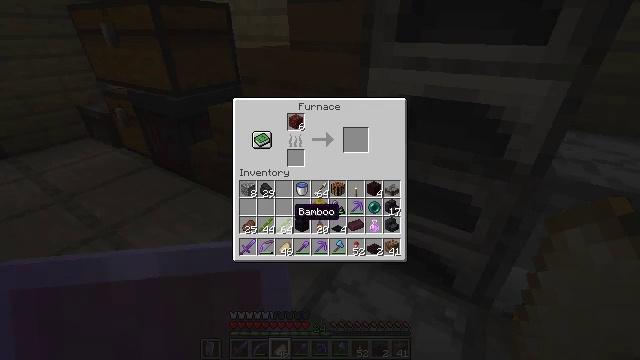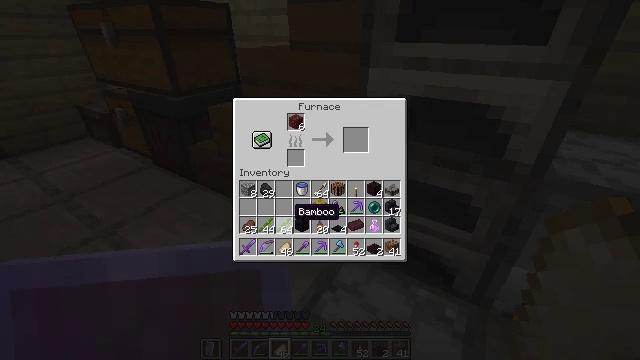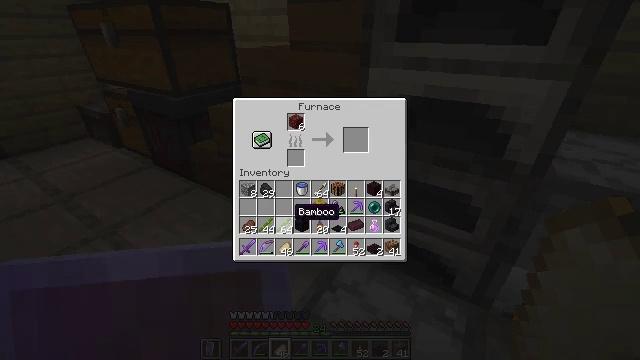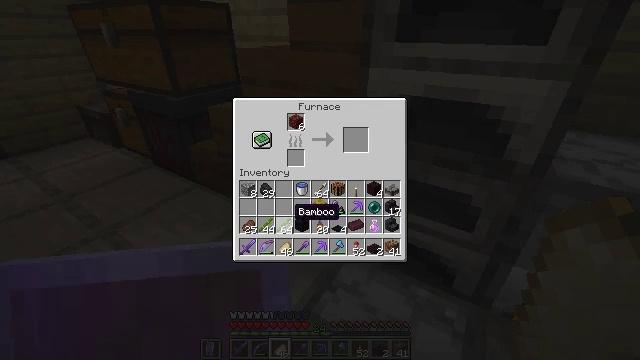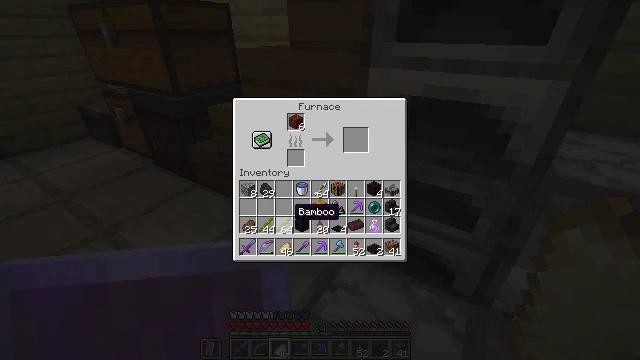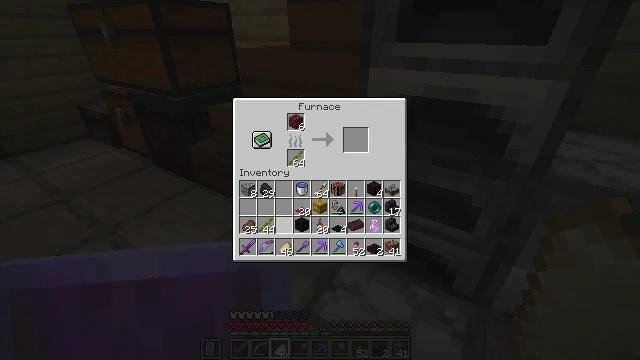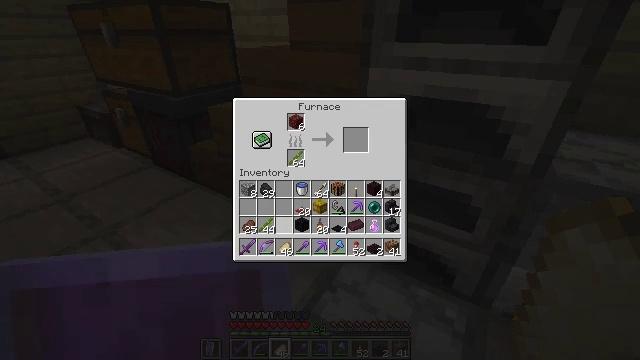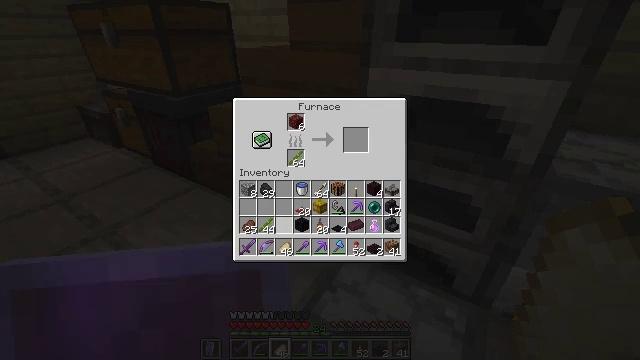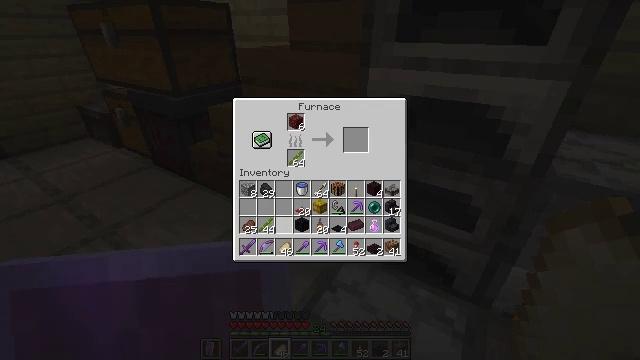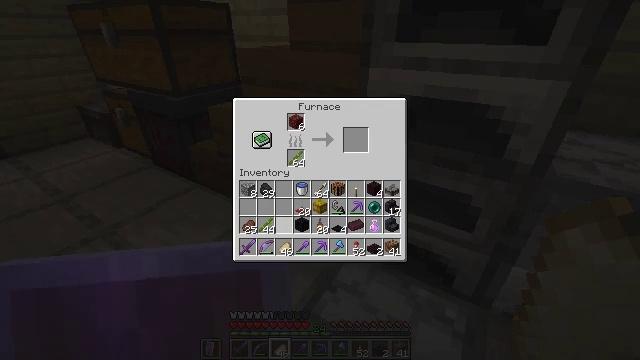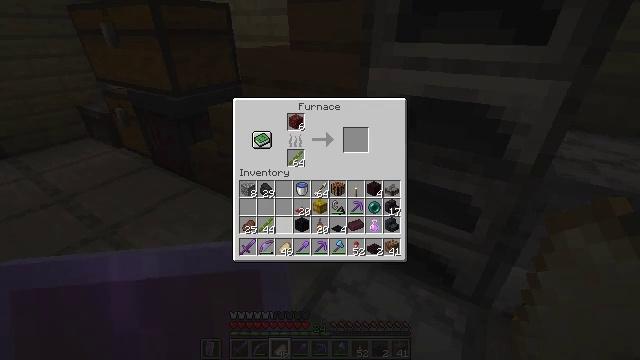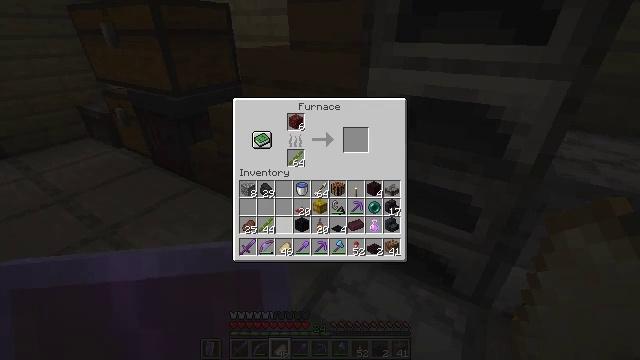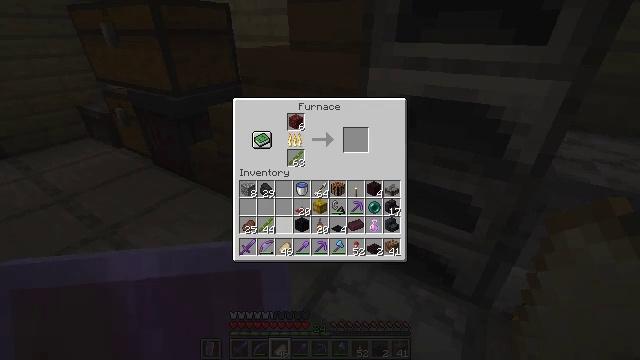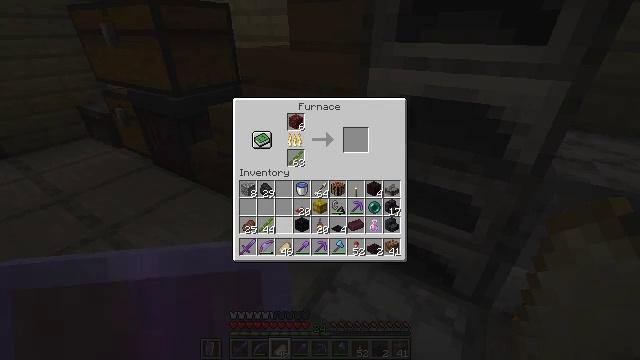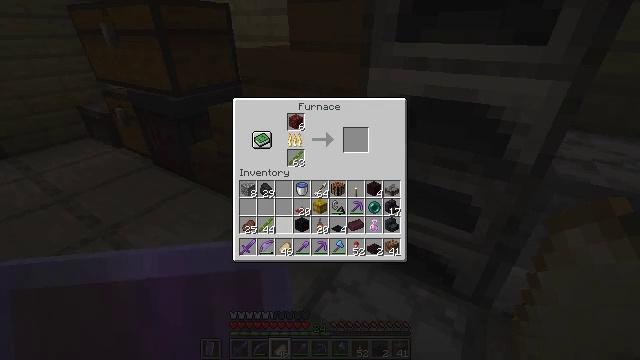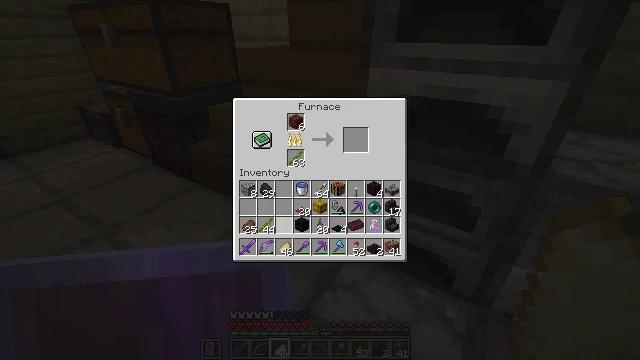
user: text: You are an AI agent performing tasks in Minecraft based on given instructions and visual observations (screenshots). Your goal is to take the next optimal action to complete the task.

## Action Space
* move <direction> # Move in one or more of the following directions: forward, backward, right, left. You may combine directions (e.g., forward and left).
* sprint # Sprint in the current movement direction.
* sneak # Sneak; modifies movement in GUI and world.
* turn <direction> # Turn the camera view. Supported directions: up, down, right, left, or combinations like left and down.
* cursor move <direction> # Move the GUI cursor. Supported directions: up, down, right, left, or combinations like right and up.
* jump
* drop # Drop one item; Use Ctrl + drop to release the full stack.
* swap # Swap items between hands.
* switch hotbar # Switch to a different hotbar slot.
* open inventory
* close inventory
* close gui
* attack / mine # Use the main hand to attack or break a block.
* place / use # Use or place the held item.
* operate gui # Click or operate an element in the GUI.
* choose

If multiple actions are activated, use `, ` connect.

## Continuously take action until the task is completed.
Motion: motion action
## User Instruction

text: Use the furnace to smelt netherrack into nether brick.
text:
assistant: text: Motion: sneak
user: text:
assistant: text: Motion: sneak
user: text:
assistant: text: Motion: sneak
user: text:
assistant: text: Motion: sneak
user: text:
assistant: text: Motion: sneak, attack / mine
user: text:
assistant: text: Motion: sneak, attack / mine
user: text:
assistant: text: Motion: sneak, attack / mine
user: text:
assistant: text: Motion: sneak
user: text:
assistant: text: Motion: sneak
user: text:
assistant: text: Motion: sneak
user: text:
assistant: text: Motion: sneak
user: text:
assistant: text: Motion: sneak
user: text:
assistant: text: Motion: sneak
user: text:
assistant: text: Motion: no_op
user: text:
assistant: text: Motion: no_op
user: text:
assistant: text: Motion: no_op
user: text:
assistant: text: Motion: no_op
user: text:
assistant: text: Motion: no_op
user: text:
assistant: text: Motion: no_op
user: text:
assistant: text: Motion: no_op
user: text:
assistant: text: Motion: no_op
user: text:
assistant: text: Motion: no_op
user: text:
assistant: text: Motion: no_op
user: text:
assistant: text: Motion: no_op
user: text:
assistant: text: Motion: no_op
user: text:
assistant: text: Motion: no_op
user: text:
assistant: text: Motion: no_op
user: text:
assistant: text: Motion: no_op
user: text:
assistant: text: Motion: no_op
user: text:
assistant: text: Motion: no_op